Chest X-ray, PA view. Patient: 58 years old, sex M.
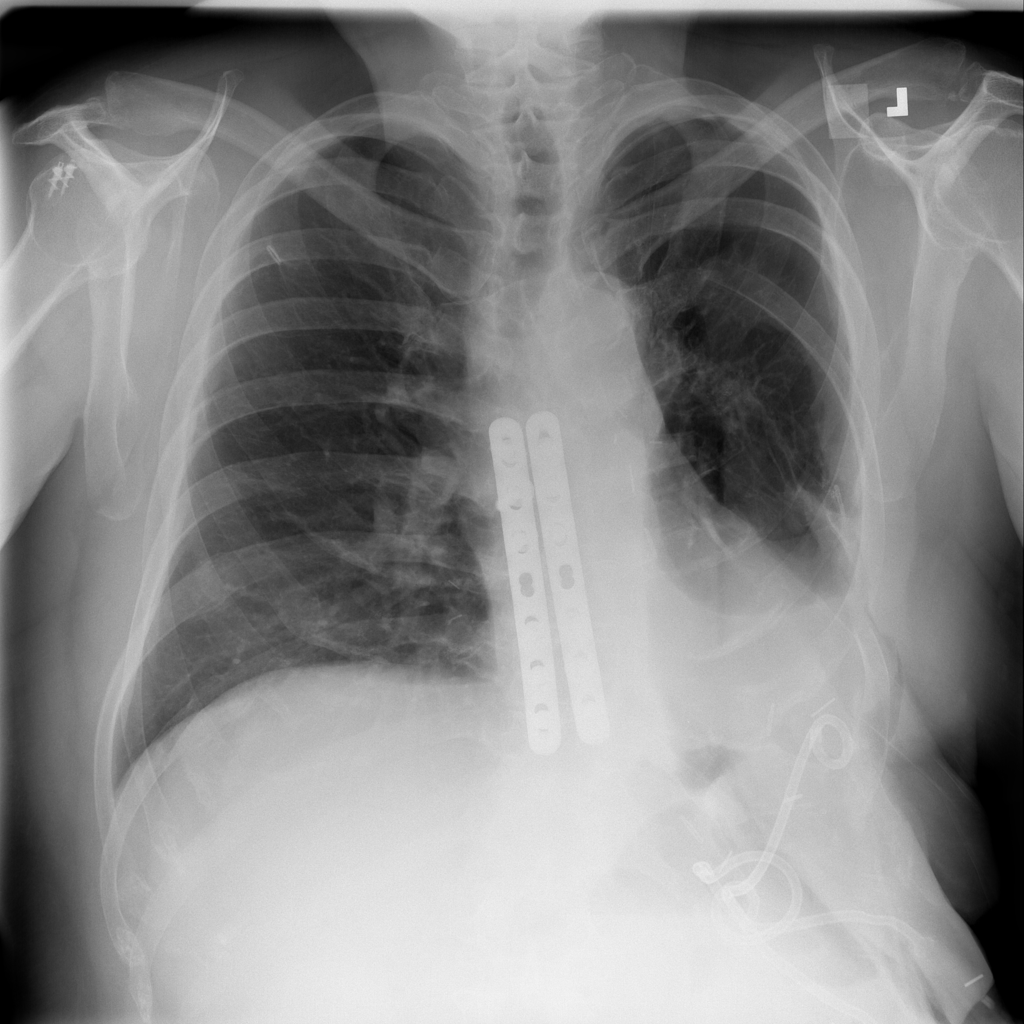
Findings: No Finding